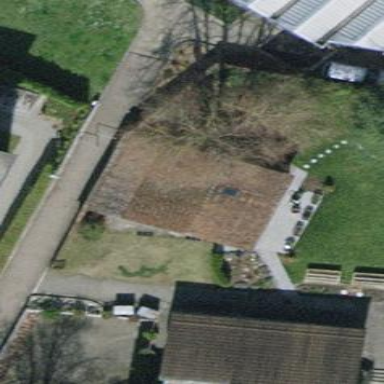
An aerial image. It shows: Shed building.